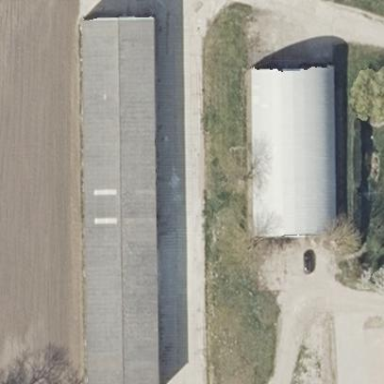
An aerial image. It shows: Farmyard area.